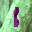
Label: 1